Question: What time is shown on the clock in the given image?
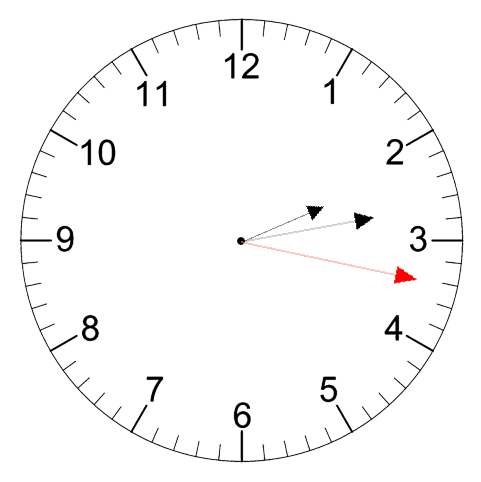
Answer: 02:13:17